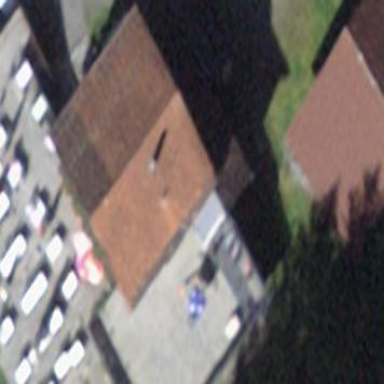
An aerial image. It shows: House that functions as restaurant.